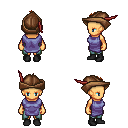
a pixel art fantasy rpg character, female body template, human, tanned skin, chain tabard jacket, teal pants, brunette mohawk hairstyle, leather cap, black shoes, four views (front, back, left, right), 2x2 character sprite sheet, small pixel art, hard edges, no anti-aliasing